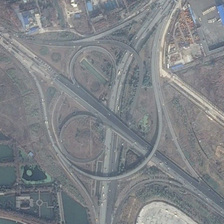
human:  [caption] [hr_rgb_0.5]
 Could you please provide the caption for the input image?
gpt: many bareland with sparse green trees and several ponds and buildings are near a viaduct .

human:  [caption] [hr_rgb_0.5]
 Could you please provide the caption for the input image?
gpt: many bareland with sparse green trees and several ponds and buildings are near a viaduct .

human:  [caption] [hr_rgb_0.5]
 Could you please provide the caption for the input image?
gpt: many bareland with sparse green trees and several ponds and buildings are near a viaduct .

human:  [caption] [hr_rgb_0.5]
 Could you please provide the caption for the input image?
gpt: many bareland with sparse green trees and several ponds and buildings are near a viaduct .

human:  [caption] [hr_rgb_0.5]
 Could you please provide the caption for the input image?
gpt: many bareland with sparse green trees and several ponds and buildings are near a viaduct .